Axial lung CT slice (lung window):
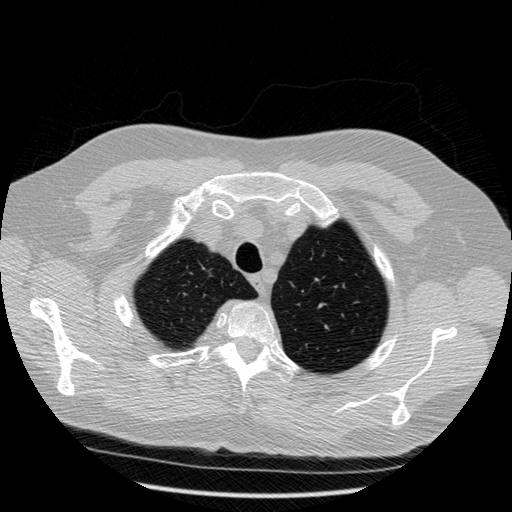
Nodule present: no